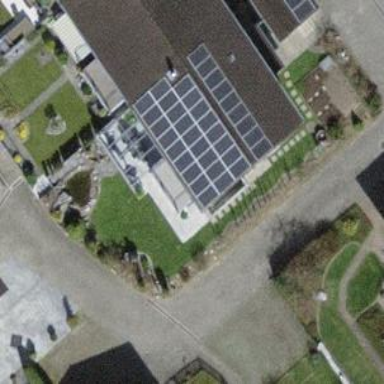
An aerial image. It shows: Solar power generator using photovoltaic panels.